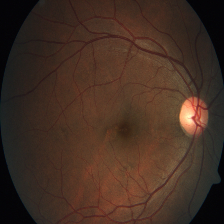
Diabetic retinopathy grade: Severe